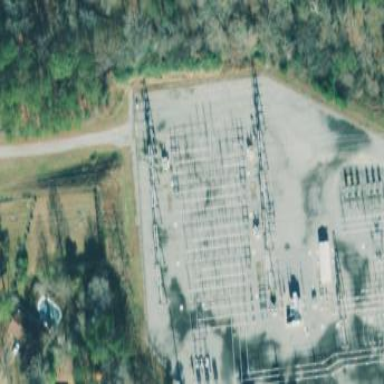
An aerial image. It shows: Fence surrounds transmission level power substation.